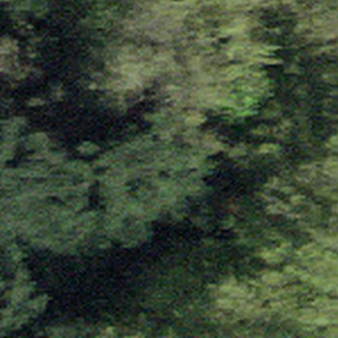
Label: other